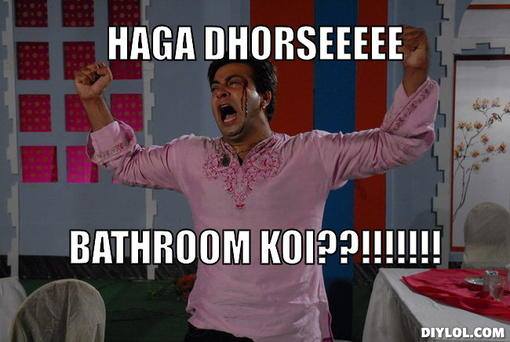
Caption: HAGA DHORSEEEE    BATHROOM KOI ?? !!!!!!!
Label: hate